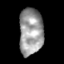
Tissue: skin
Cell type: Epithelial cells
Senescence score: 0.1974
Nuclear area (px): 1098
Mean DAPI intensity: 155.327